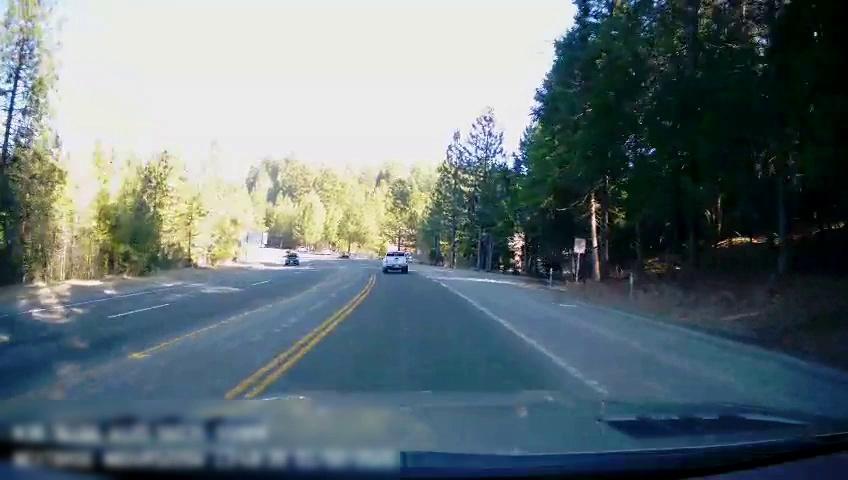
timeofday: Day
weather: Sunny
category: Drivable Space
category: Vehicles | SUV
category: Vehicles | Truck
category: Lanes | Alternate Lane
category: Lanes | Current Lane
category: Lanes | Current Lane
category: Lanes | Opposite Lane
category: Lanes | Opposite Lane
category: Lanes | Opposite Lane
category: Traffic | Signs